Question: I have a <URL> which shows my issue. You may need to make the 'result' quadrant wider to show the issue.
I have a couple of columns in my bootstrap layout but I can't seem to get my button to layout inside the parent div, it always seems to overlap it:

At first I thought it was due to the padding of the columns in bootstrap but I have removed that and the problem persists. I'm obviously missing something fundamental about how this is supposed to work, so any pointers to some help with css might not go amiss either.
apparently I have to link to some code to include a link to a fiddle so here is some:
My html is:
'''
<div class="col-md-3 col-lg-3 nopadding">
<div class="definition-pallette">
<div class="row nopadding">
<div class="col nopadding"><button data-bind="click: showStepModal">+ Step</button></div>
</div>
</div>
</div>
'''
and the additional css on top of the bootstrap default is:
'''
.nopadding {
padding-left: 0 !important;
padding-right: 0 !important;
}
'''
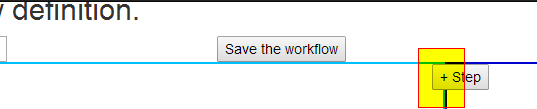
Answer: Seems to be a few things going on here. The main issue is you are using a lot of divs with a class of 'col' inside your 'row' divs. To get them to start behaving you need to define what size the col is. This fixes most of your problems. So for example, where you have this
'''
<div class="row">
<div class="col">Some content</div>
</div>
'''
Change that to something like
'''
<div class="row">
<div class="col-xs-12">Some content</div>
</div>
'''
And it starts behaving.
I also got rid of your '.nopadding' class as you don't need that.
Here is an updated fiddle - <URL> - it fixes most of the things in the right panel, but I'll leave the rest to you. You may want to choose which classes you actually want inside your 'row' divs, I just chucked in 'xs-12' for simplicity.
The Bootstrap docs confirms that if you are nesting columns you need proper 'col-*' classes - <URL>